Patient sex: M
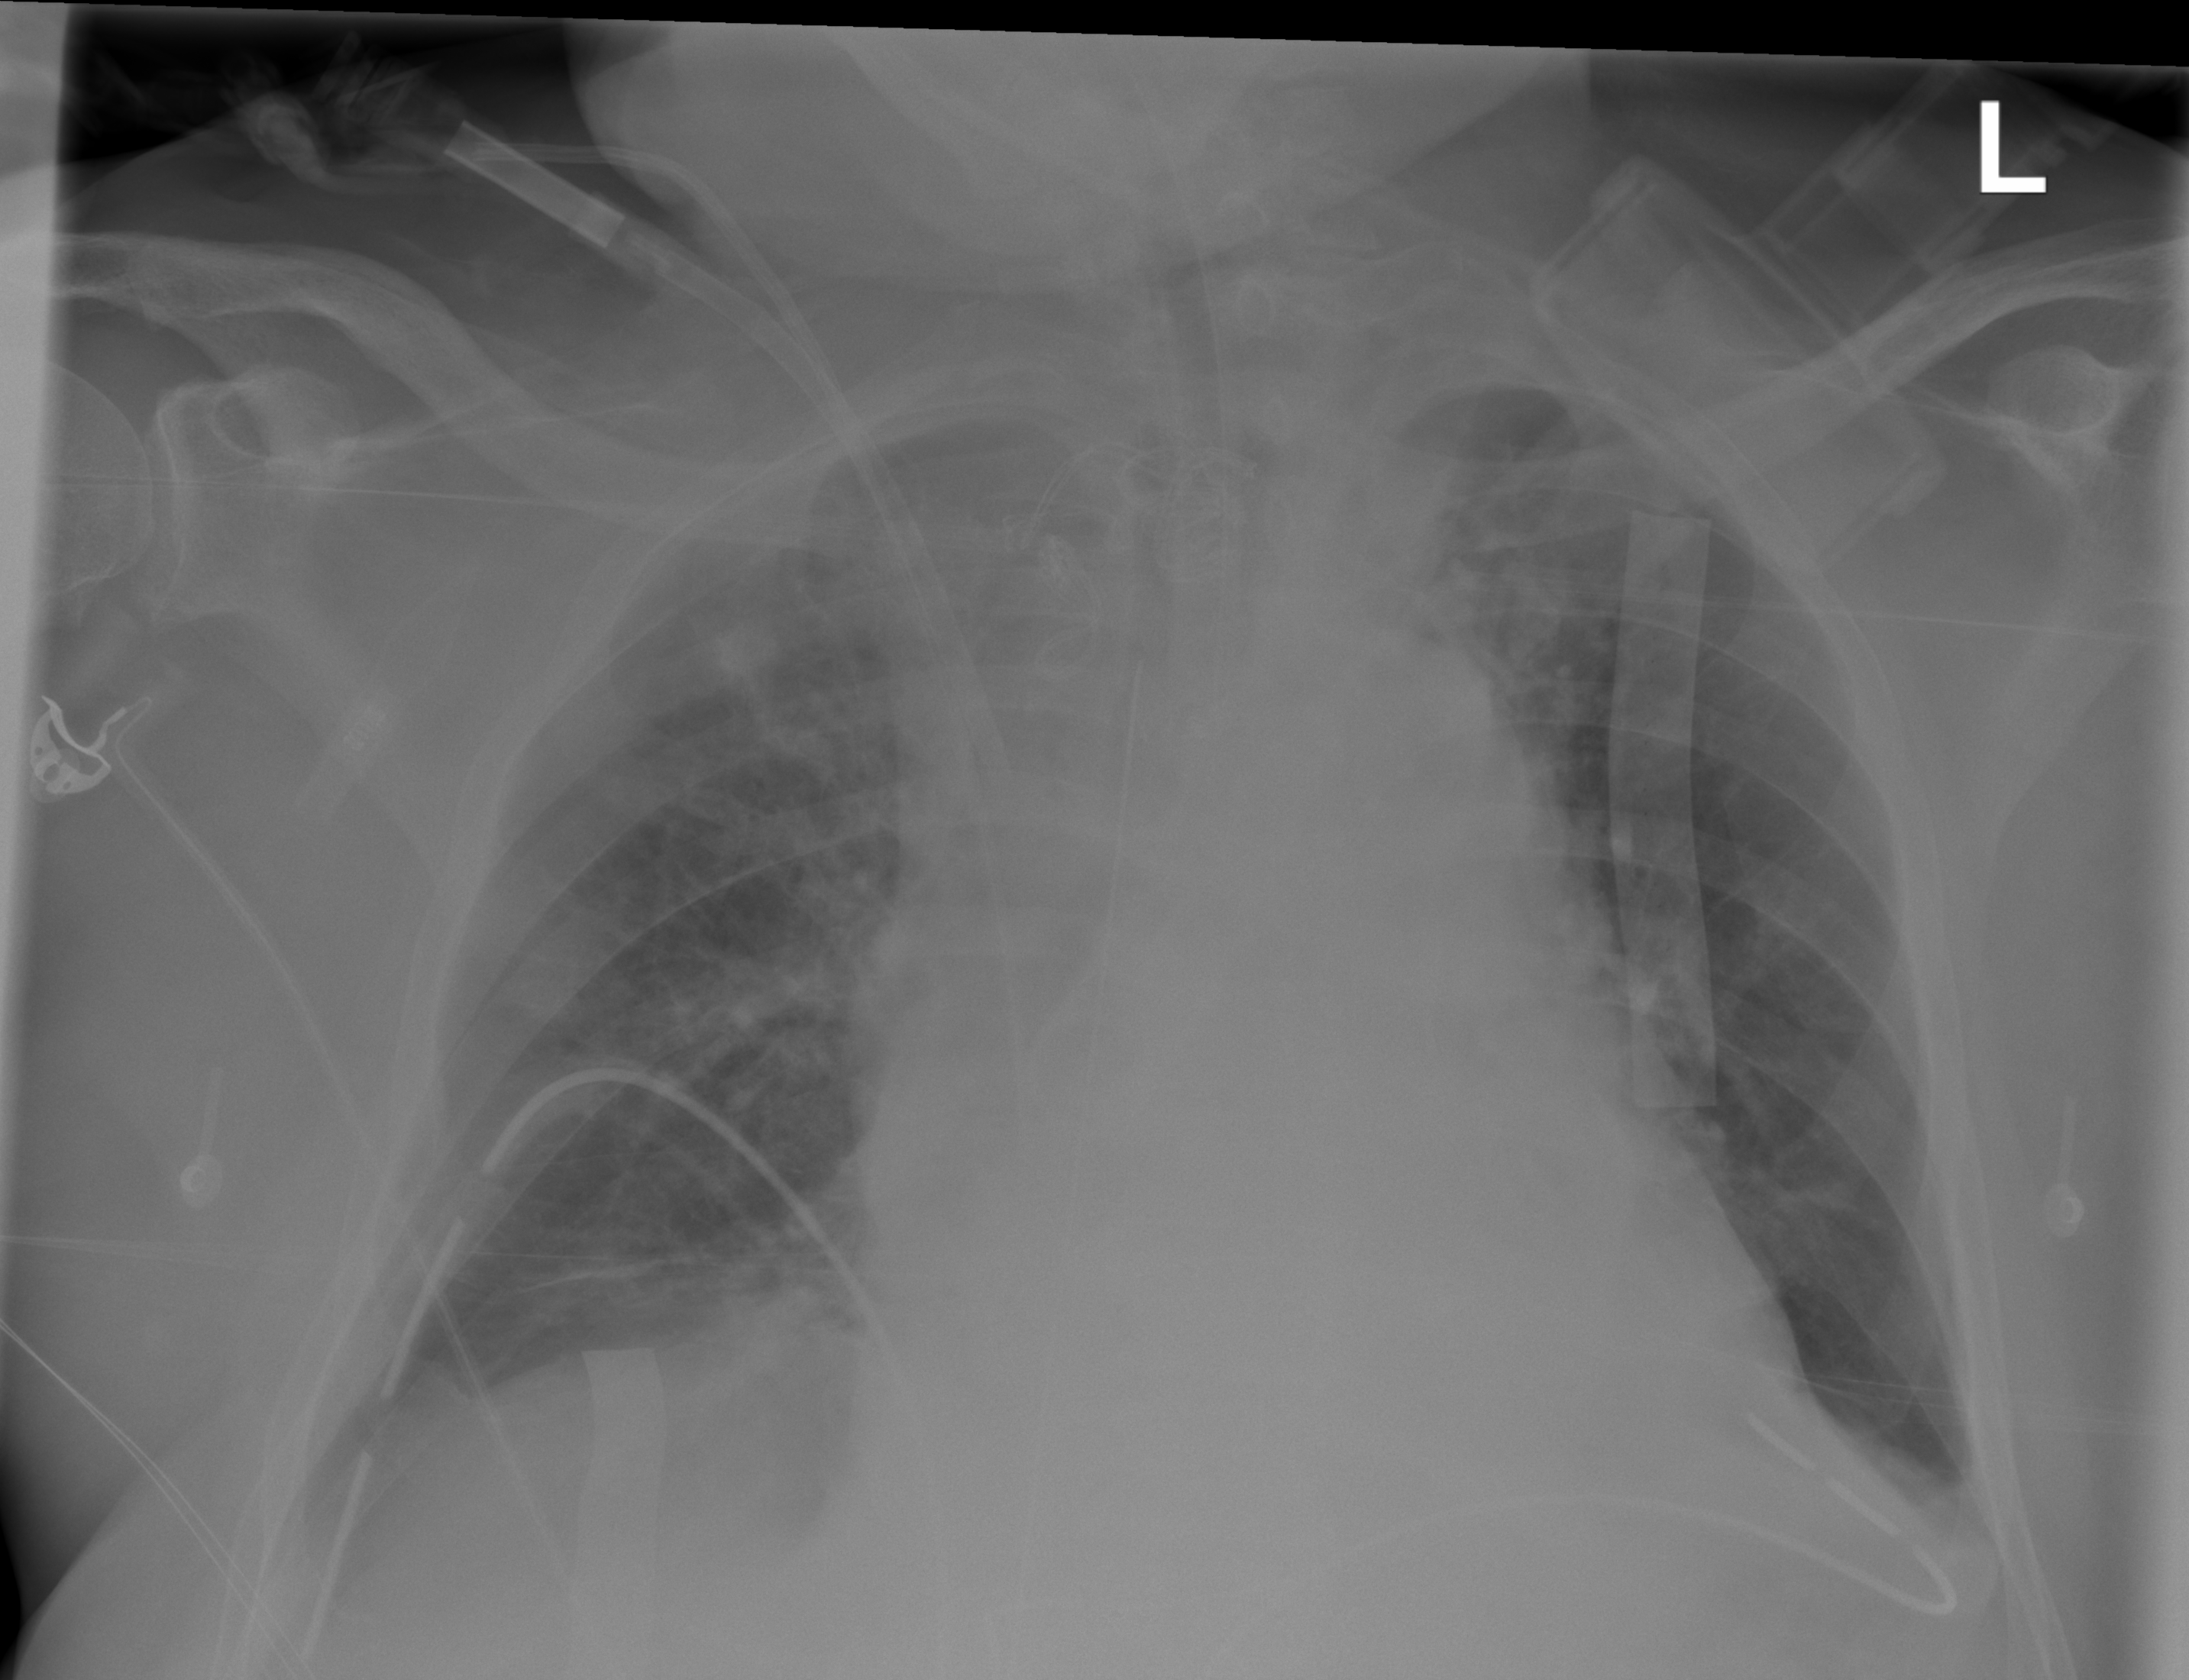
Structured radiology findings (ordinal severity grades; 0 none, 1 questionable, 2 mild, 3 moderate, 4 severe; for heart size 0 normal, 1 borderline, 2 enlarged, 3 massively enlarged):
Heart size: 2
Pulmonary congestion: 0
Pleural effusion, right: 2
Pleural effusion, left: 2
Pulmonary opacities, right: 0
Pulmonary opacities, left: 0
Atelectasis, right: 2
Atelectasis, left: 2